Question: I am trying to obtain very nice plots for my presentation below is a code that I used to plot
'''
clear all
clc
close all
syms v
omegat= -2:0.000001:2;
Nt=32;
gainfuc = (1/Nt)*exp(1i*pi*omegat*(Nt-1)/2).*sin(pi*Nt*omegat/2)./sin(pi*omegat/2);
gainfuc(omegat == 0) = 1;
G = (omegat < 2/Nt).*(omegat > -2/Nt);
plot(omegat,abs(gainfuc))
syms t
hold on
grid on
plot(omegat,G,'r')
ylabel('G_t(y)','FontSize',16,'FontWeight','bold')
xlabel('y','FontSize',16,'FontWeight','bold')
'''
My question is quite simple, any ideas to make this plot nicer (font, grids, etc...) so that it would look nice in presentations?
I have obtained the following figure after the changes recommended in the answer below
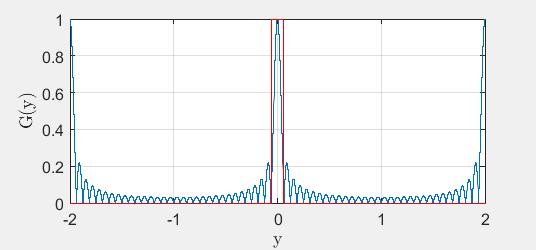
Answer: In Matlab a new <URL>, it immediately looks more pretty.
> New default colormap presents data more accurately, making it easier to interpret. New default line colors, fonts, and styles with anti-aliased graphics and fonts improve the clarity and aesthetics of MATLAB visualizations.
In Matlab you can also activate the new graphics engine by following these <URL>.
In the hack is may also possible, but I haven't tested it. It is most likely quite buggy. For 2014a I use it for almost a year now and it works like a charm. I couldn't find any differences to the final release of HG2 in 2014b.
---
Make sure that smoothing is set to ''on''
'''
h = gcf;
h.GraphicsSmoothing = 'on'
'''
---

I also used the standard LateX font <URL>.
'''
set(0,'defaultAxesFontName', 'CMU Serif Roman')
set(0,'defaultAxesFontSize', 12)
'''
---
General recommendations:
- 'set(gcf, 'renderer', 'painters')'- 'print('-dpng','-r600','PeaksSurface')'- - 'set(gcf,'InvertHardcopy','off')'